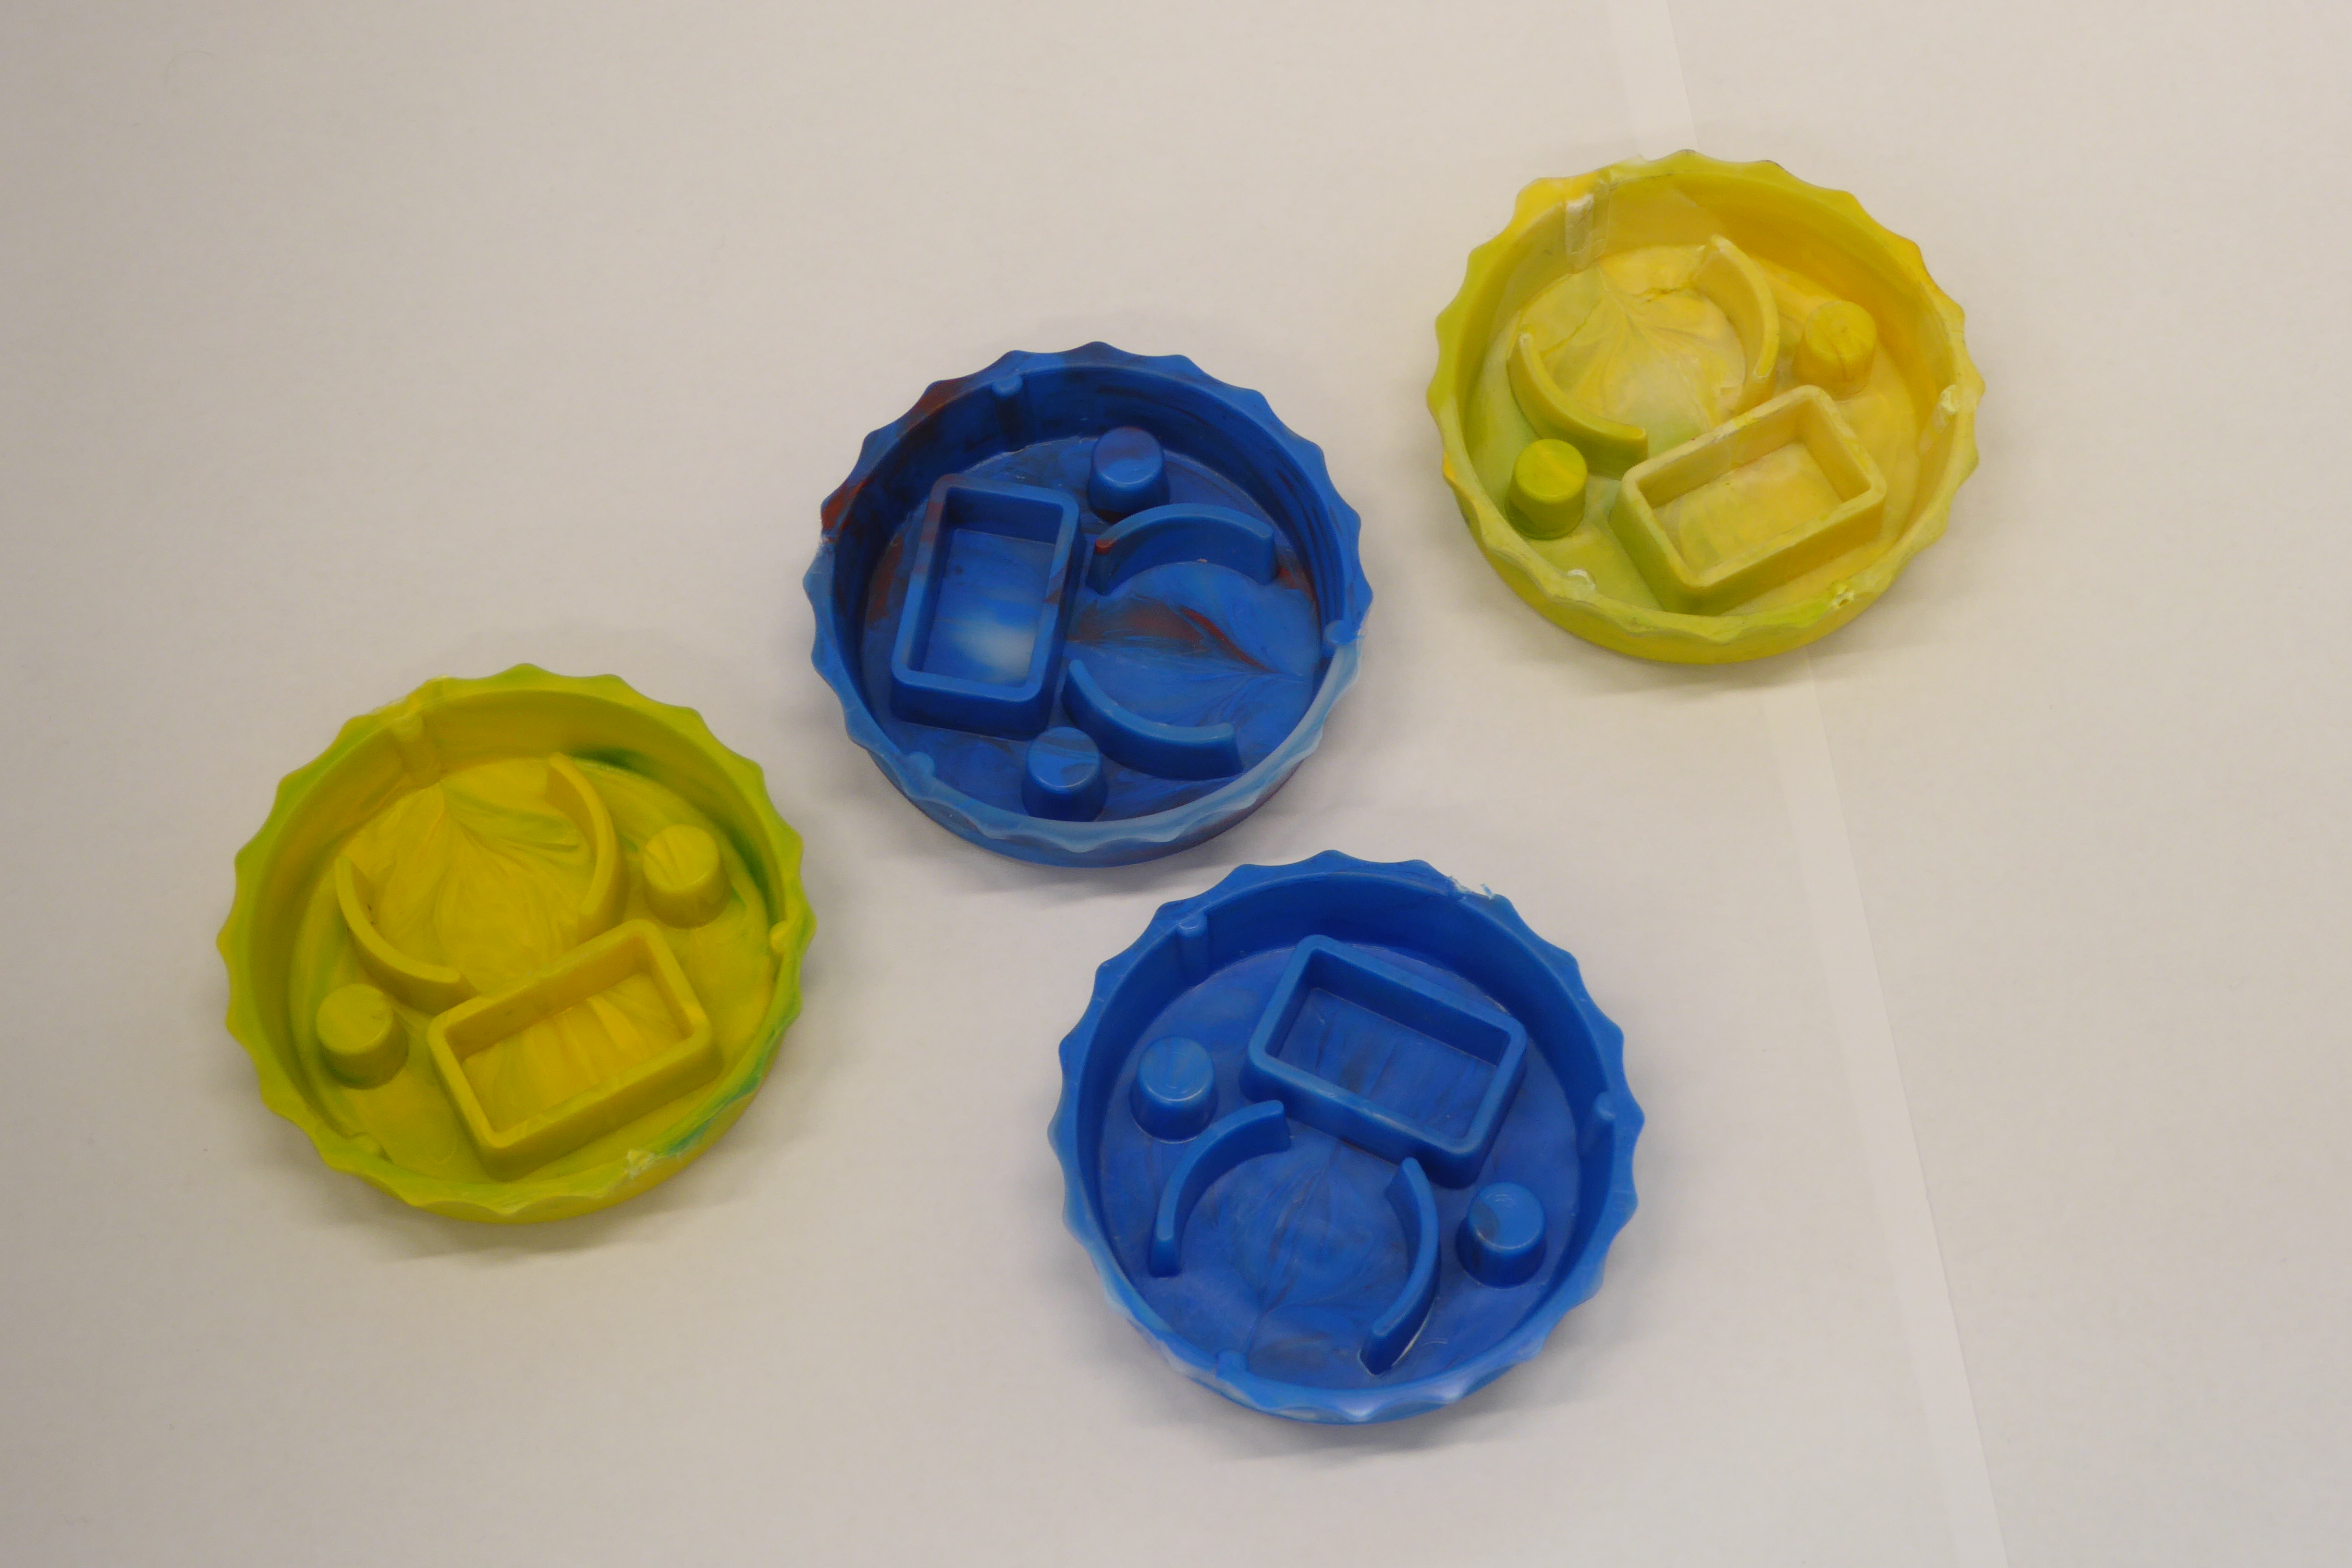
Label: Bottle Opener - Cover